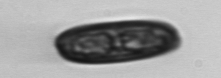
Label: Ephemera